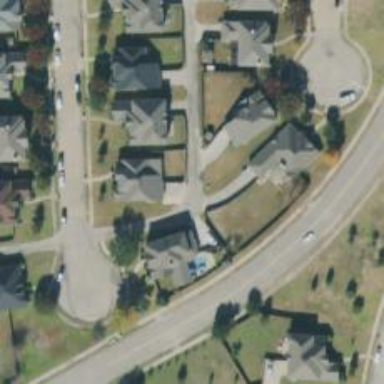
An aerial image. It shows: Alley classified as service road.